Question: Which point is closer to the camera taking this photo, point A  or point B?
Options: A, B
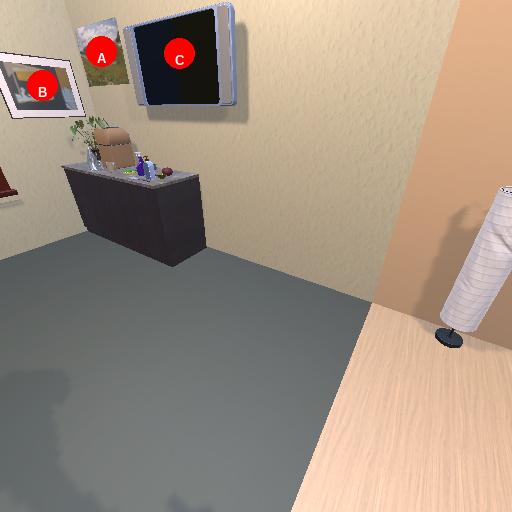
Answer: A